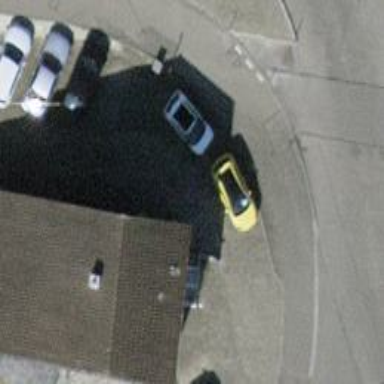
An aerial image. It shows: Surveillance system is in place.